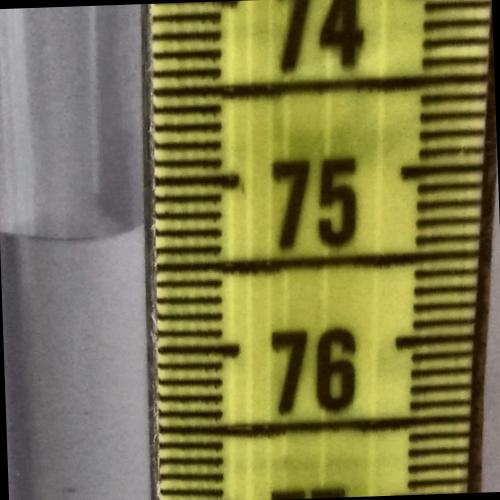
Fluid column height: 75.3 cm